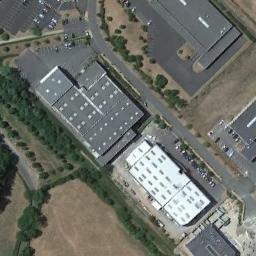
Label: industrial_area